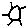
Label: sun